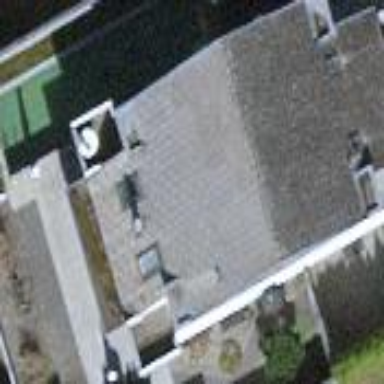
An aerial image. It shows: Building with tiled roof.